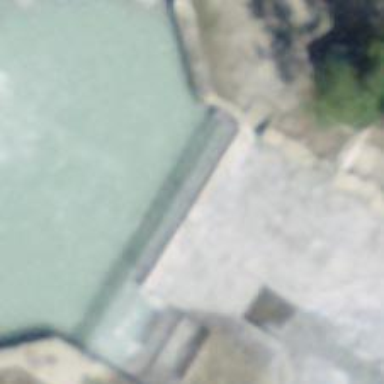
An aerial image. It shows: Weir in waterway.